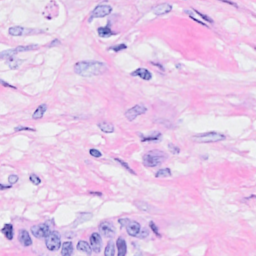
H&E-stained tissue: Breast